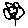
Label: flower